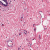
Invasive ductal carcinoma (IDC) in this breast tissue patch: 0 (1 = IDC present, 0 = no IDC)